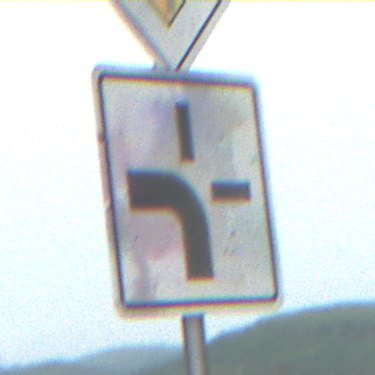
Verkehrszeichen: VerlaufVorfahrtsstrasse1
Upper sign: Vorfahrtsstrasse
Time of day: Midday
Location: Roofed (Beach)
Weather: Overcast
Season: NotSpecified
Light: Natural